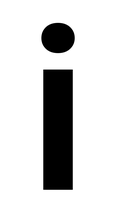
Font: Roboto_SemiBold